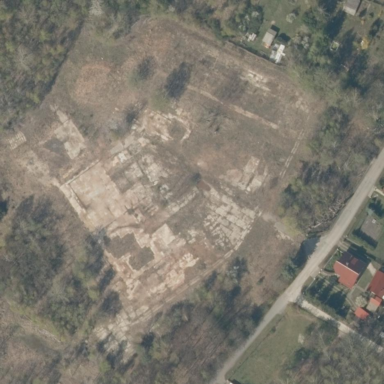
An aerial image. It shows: Brownfield site.